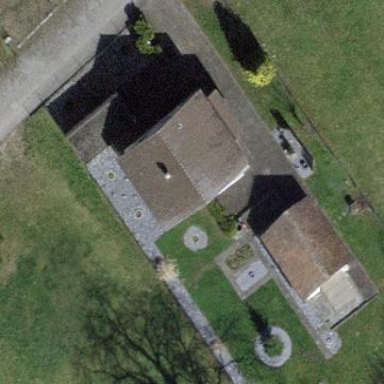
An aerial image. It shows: Building with tiled roof.